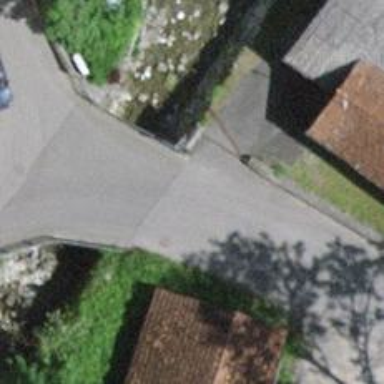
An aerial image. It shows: Residential road with bridge.